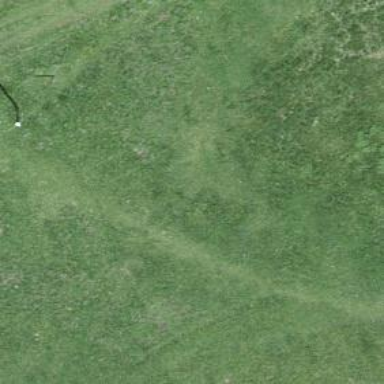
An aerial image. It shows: Path covered in grass.